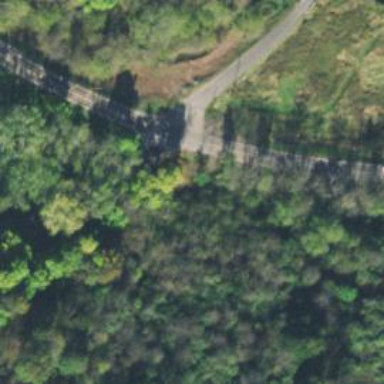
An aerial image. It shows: Tertiary road.